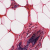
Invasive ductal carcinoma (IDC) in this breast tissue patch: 0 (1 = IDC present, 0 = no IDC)